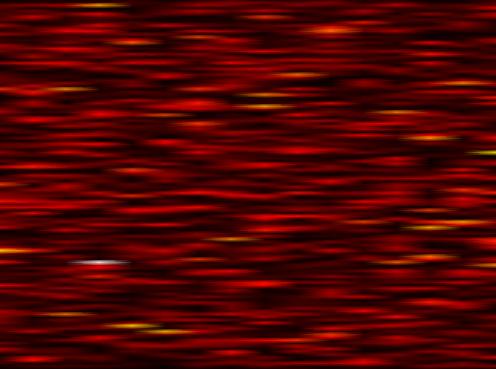
Label: OFDM